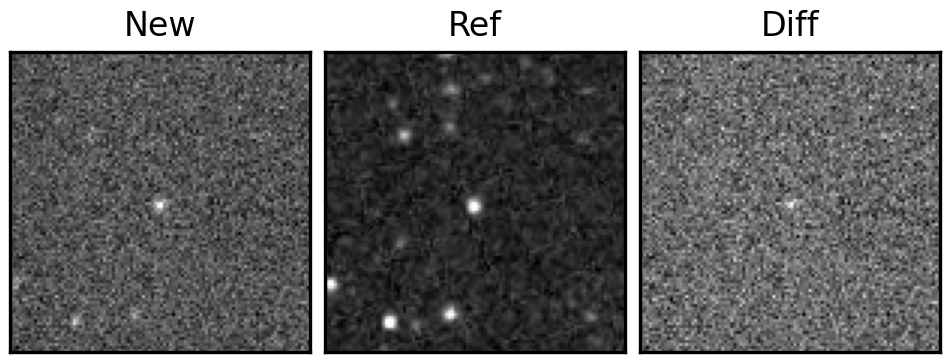
Label: real